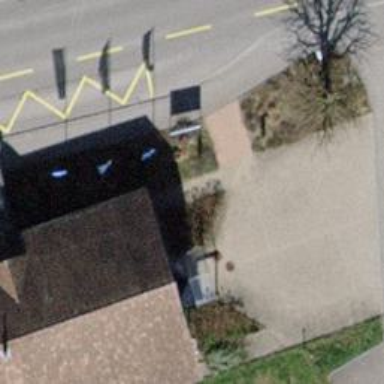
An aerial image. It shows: Flagpole structure.